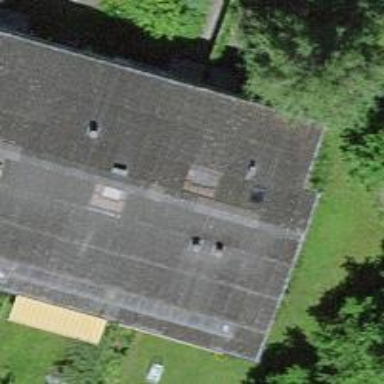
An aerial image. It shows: Residential building.